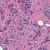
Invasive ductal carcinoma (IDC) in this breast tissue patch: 1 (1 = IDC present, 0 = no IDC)